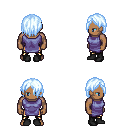
a pixel art fantasy rpg character, male body template, human, dark skin, chain tabard jacket, gold greaves, white cyan bangs hairstyle, black shoes, four views (front, back, left, right), 2x2 character sprite sheet, small pixel art, hard edges, no anti-aliasing